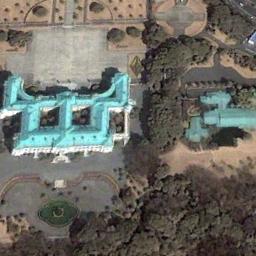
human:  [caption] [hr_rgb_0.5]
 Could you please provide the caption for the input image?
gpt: The palace is generally reddish-brown and has a strange shape .

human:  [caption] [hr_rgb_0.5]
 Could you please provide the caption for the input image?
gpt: There are many trees near the palace .

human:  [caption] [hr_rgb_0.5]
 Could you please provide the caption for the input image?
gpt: The green palace has two buildings, Two squares and a grove of trees .

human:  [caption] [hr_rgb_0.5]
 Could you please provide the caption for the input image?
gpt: The palace is on the open place surrounded by trees .

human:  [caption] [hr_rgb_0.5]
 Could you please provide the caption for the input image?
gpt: There are many green trees beside the cyan palace .